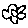
Label: flower